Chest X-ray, AP view. Patient: 29 years old, sex M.
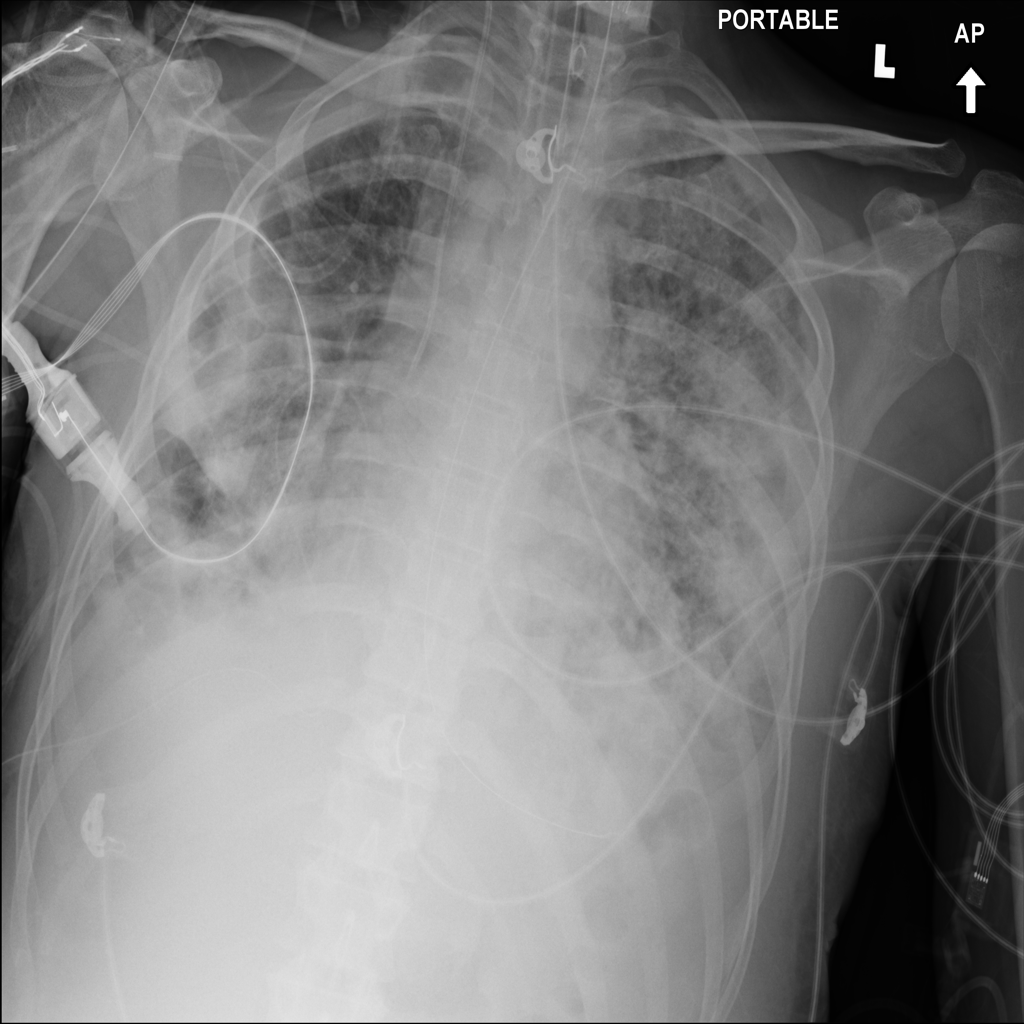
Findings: No Finding